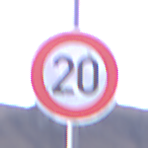
Verkehrszeichen: Geschwindigkeit20
Umgebung: Outdoor, Nature
Tageszeit: Dusk
Wetter: Clear
Licht: Natural
Jahreszeit: NotSpecified
Kontrast: LowContrast